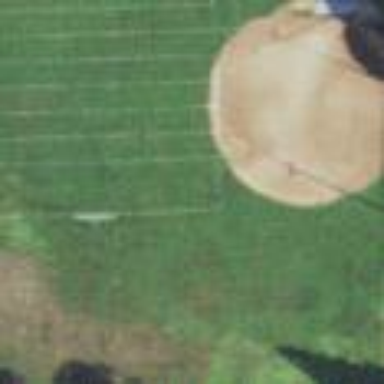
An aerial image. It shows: Baseball pitch for leisure land.